Question: Using Google Apps Script I need to search through a structure of folders in Google Drive. The thing is that I don't know how many levels of subfolders will be inside the main folder (take a look at the image). I'll always be looking for "file-2" but there will be a lot of "file-2" and I need to find all of them.
I don't know the name nor the ID of the subfolders.
I don't know the ID of the files "file-2" that I need to search.
I only know that there will be a main folder and I need to search for all of the files "file-2" inside.

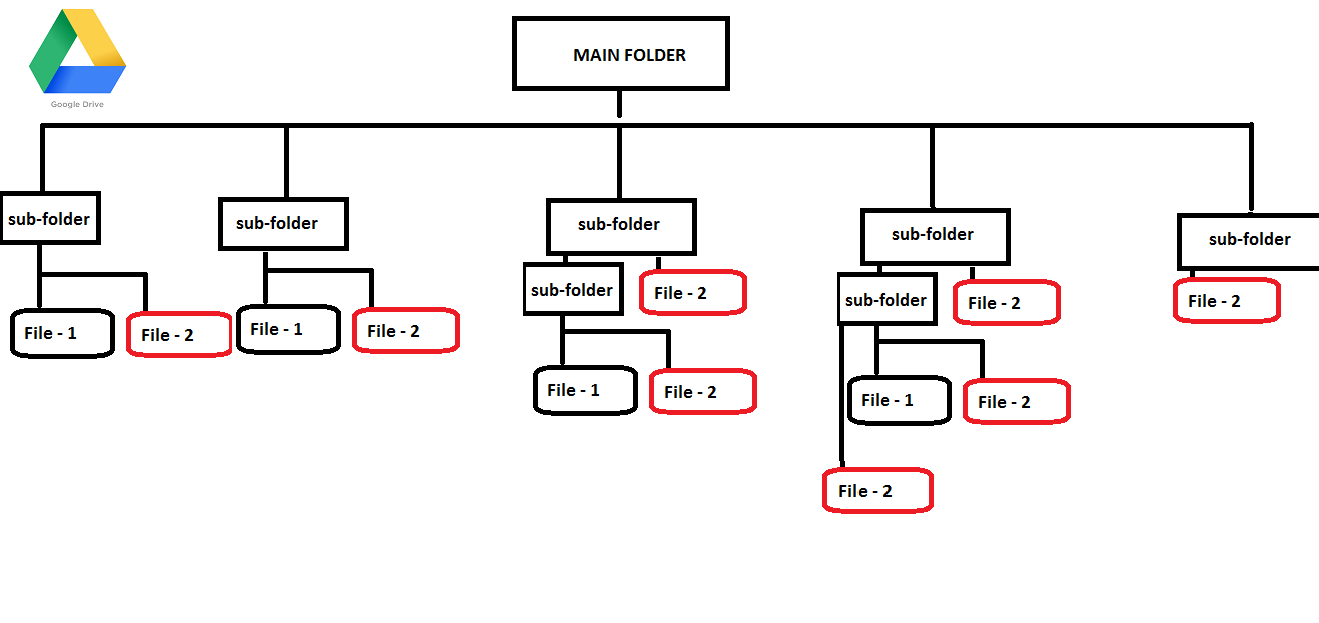
Answer: You don't need to iterate all folders ans subfolders, DriveApp has a <URL> that will return all the files with that name, no matter where they are.
example :
'''
var files = DriveApp.searchFiles(
'title contains "file-2"');
while (files.hasNext()) {
var file = files.next();
Logger.log(file.getName());// file is a file object, it has methods to get parent folders if this info is useful... see same doc + links
}
'''